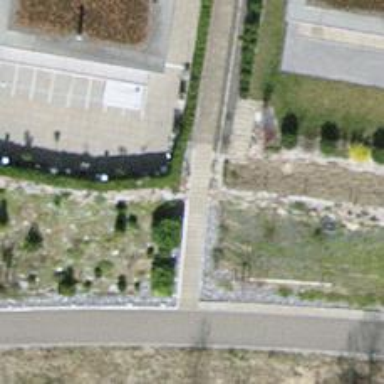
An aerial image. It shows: Road with steps.